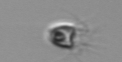
Label: Balanion